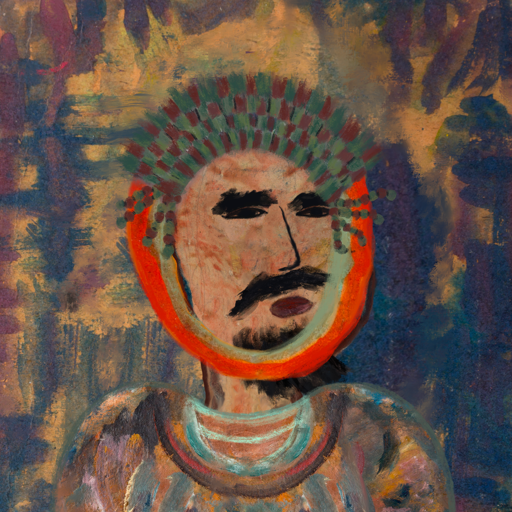
Background: InTheSun, Head And Neck Side: Orphan, Face Side: Mosgoul, Bust: Boggyland, Hair Side: Sisters, Head Accessory: After_Raid_Crown, Second Necklace: Blank, Necklace: Blank, Baby: Blank